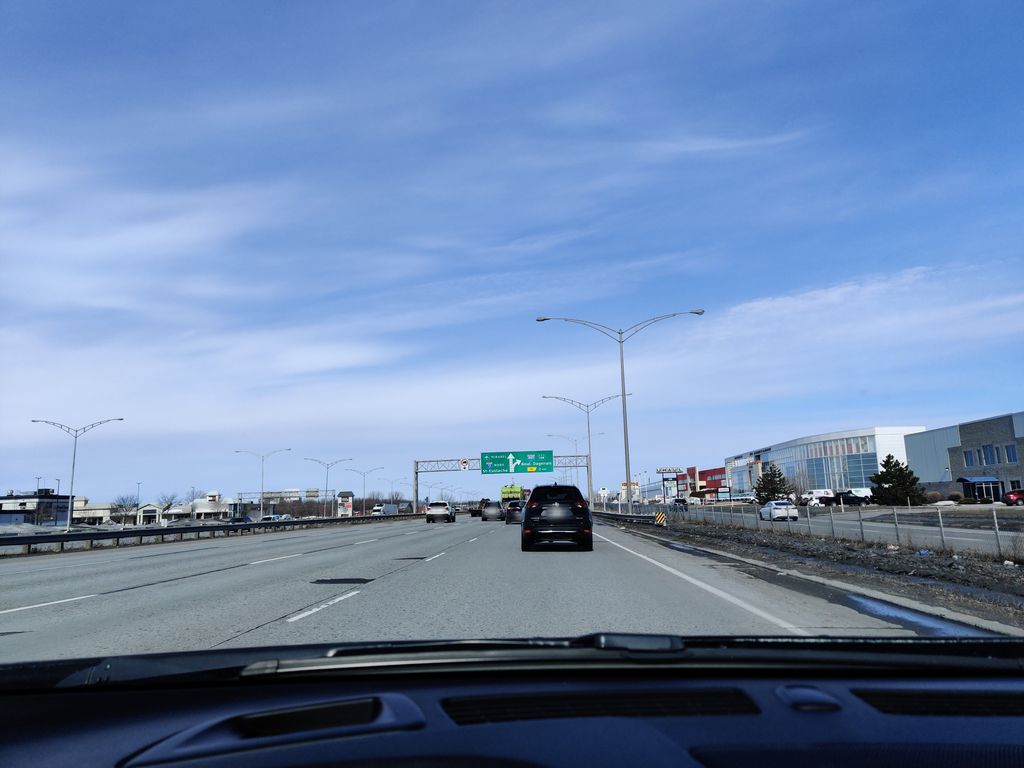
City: montreal